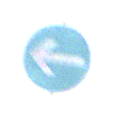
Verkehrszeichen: VorgeschriebeneFahrtrichtungHierLinks
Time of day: SunriseSunset
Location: Outdoor (Nature)
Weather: PartlyCloudy
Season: NotSpecified
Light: Natural